Brain MRI, modality: ceT1
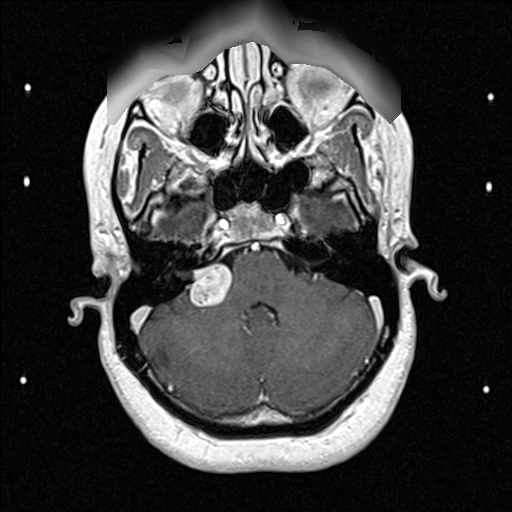